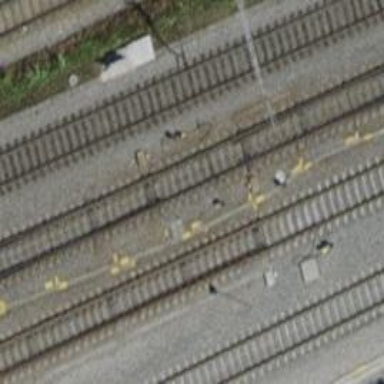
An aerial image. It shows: Railway switch.